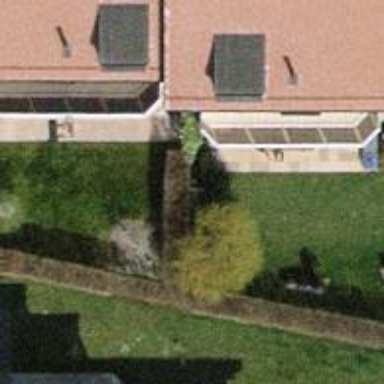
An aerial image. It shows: Hedge acting as barrier.